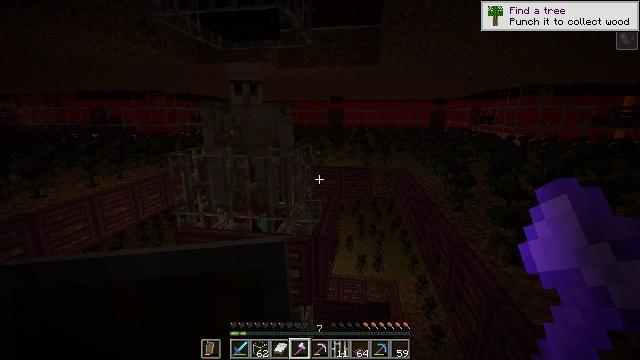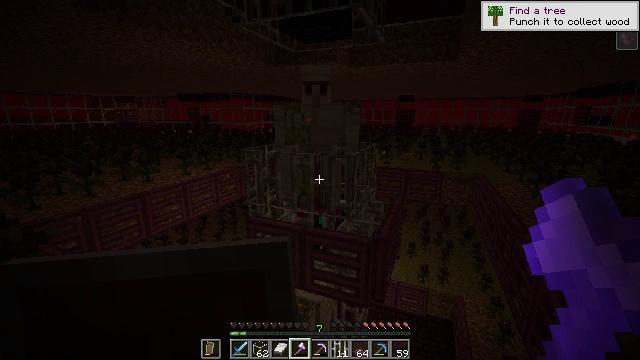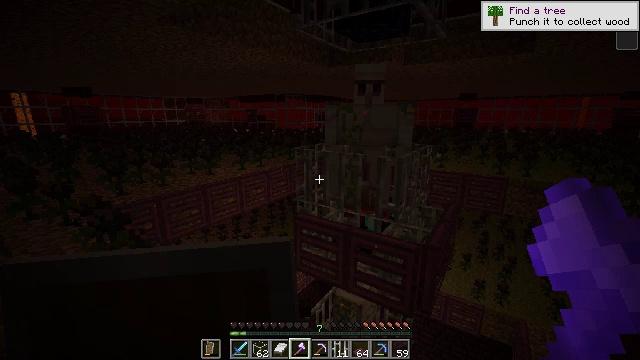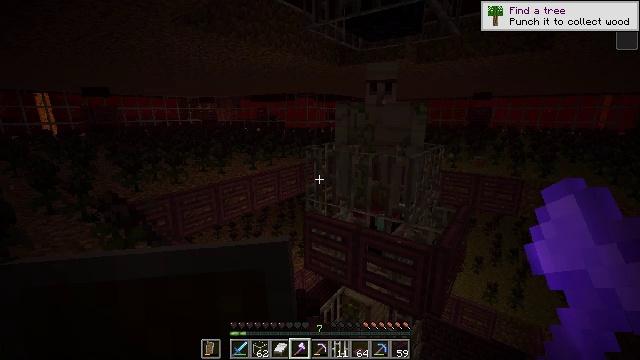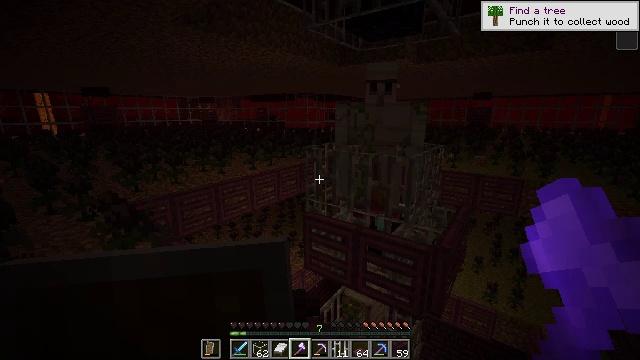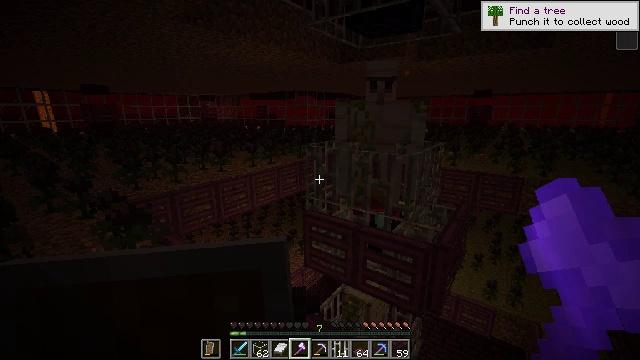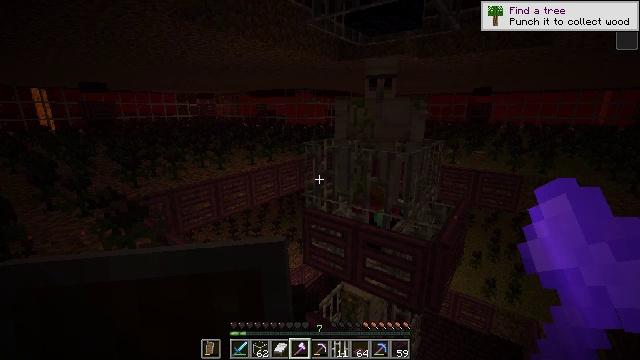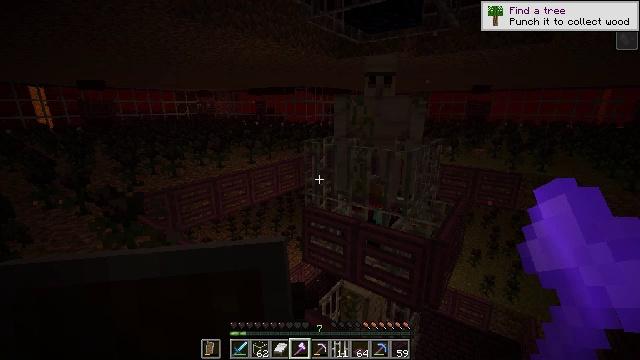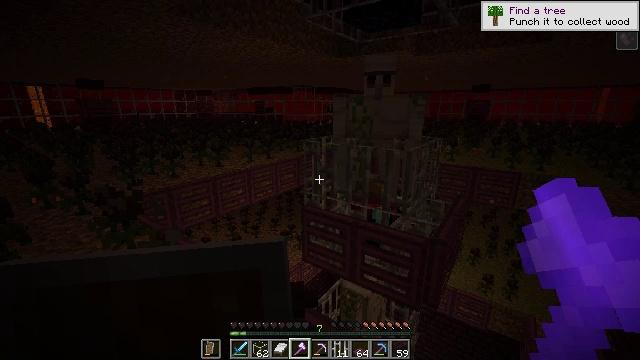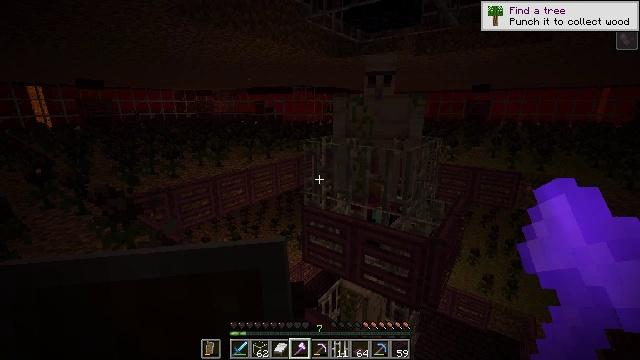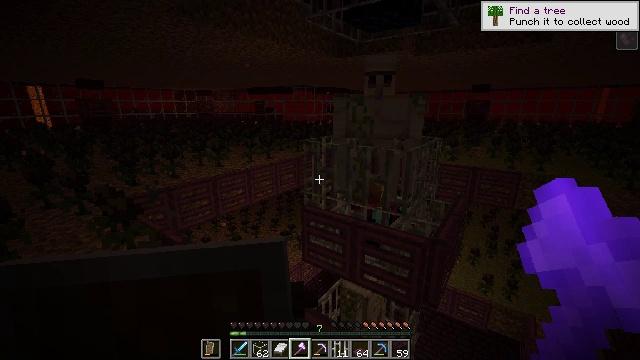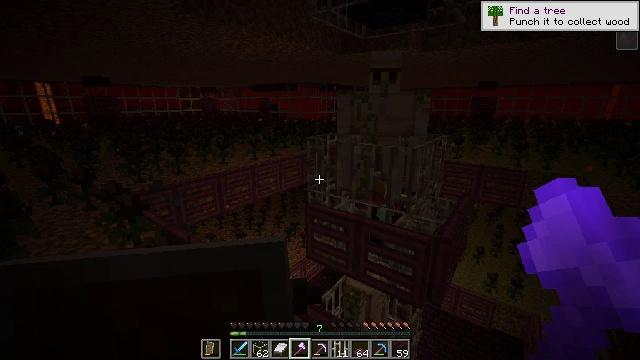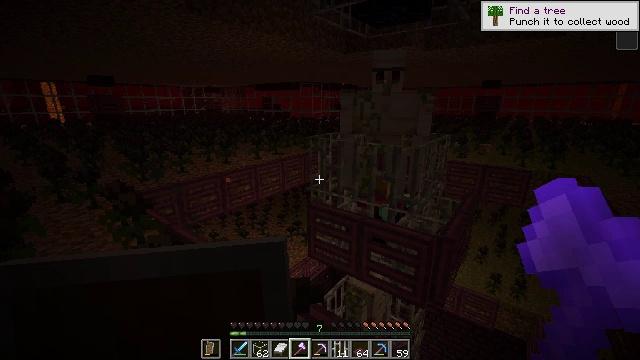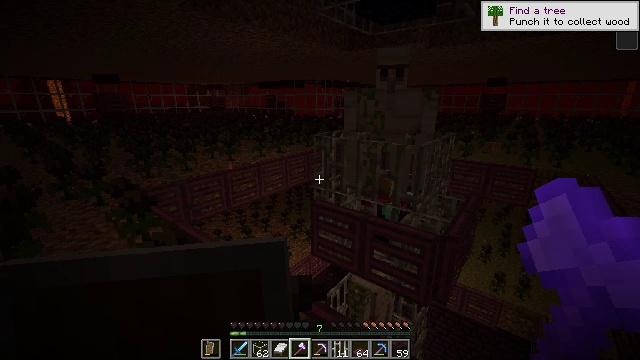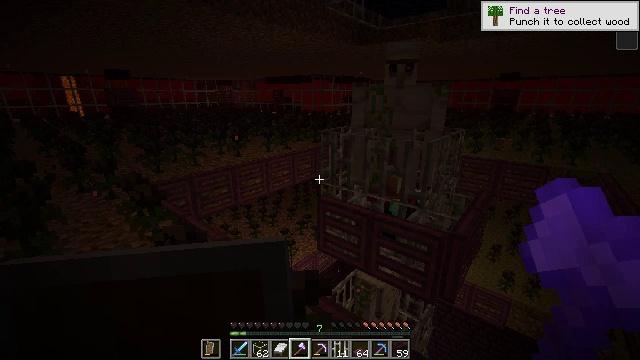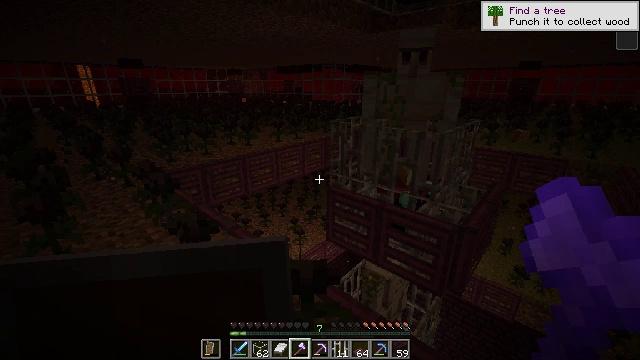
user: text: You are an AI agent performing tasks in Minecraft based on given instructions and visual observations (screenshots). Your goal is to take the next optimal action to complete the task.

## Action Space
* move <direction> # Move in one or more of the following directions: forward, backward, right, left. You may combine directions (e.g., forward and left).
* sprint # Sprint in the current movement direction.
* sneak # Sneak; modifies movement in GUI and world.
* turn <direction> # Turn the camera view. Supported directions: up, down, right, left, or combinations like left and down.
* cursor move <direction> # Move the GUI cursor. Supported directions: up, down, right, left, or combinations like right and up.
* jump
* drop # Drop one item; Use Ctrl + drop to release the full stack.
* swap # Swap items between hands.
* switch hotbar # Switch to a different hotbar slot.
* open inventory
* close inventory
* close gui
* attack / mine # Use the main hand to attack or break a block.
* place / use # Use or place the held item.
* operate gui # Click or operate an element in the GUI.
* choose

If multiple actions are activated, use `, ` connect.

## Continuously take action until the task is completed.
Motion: motion action
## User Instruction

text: Mine the wither rose with caution.
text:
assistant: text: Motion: turn left
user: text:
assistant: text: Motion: turn left
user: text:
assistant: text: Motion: turn left
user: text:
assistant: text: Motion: no_op
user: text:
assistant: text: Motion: no_op
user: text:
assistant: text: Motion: no_op
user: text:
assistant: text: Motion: no_op
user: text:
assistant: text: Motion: no_op
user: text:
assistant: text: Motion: no_op
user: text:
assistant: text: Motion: no_op
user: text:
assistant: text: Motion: no_op
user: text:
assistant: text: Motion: no_op
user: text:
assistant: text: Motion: no_op
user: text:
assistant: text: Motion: turn left
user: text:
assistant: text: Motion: turn left and down
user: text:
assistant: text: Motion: turn left and down
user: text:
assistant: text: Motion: turn left and down
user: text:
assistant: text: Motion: turn left and down
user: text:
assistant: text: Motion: turn left
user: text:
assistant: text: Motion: no_op
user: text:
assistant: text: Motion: no_op
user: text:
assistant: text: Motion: no_op
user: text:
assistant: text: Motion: no_op
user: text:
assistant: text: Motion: no_op
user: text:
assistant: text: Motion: no_op
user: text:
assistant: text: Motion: no_op
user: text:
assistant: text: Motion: no_op
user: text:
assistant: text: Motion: no_op
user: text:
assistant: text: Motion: no_op
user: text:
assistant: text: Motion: no_op